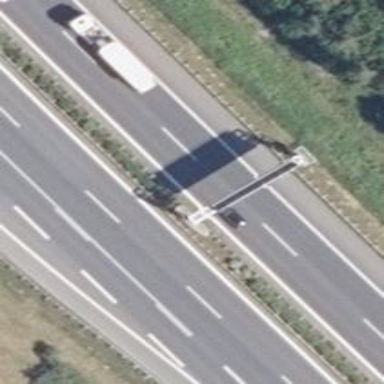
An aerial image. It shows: Motorway.